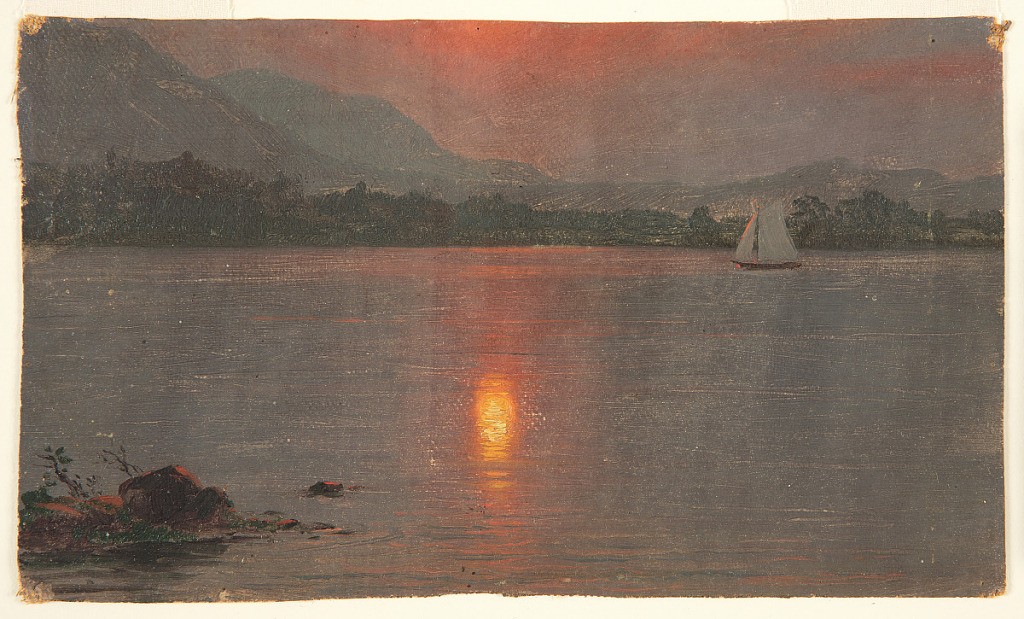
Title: Maine Lake, Sunset
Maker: Frederic Edwin Church, American, 1826–1900
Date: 1850–1856
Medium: Oil and graphite on canvas
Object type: drawing
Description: Landscape sketch showing a view of the warm, setting sun reflecting off the surface of a lake in Maine, probably near Mt. Katahdin and possibly on Mt. Desert Island. In the foreground at left, several semi-submerged rocks reflect the red light of the setting sun as small plants grow nearby. The lake extends from the foreground into the middle distance, where it encounters the lake's heavily wooded opposite shoreline. A sailboat travels across the lake at center right as its sails are touched in the sun's red light. In the background, wooded, rugged hills (whose ruggedness suggests the Katahdin region over Mt. Desert Island) extend into the distance while the atmosphere above glows in a hazy, burnt red.